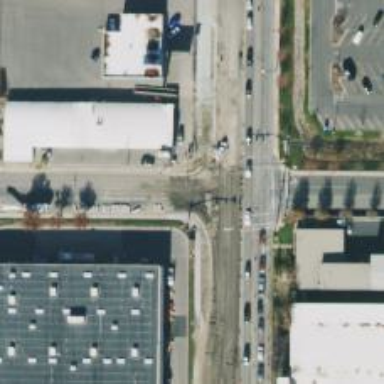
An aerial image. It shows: Footway with asphalt surface and marked with lines for crossing.